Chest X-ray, PA view. Patient: 48 years old, sex M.
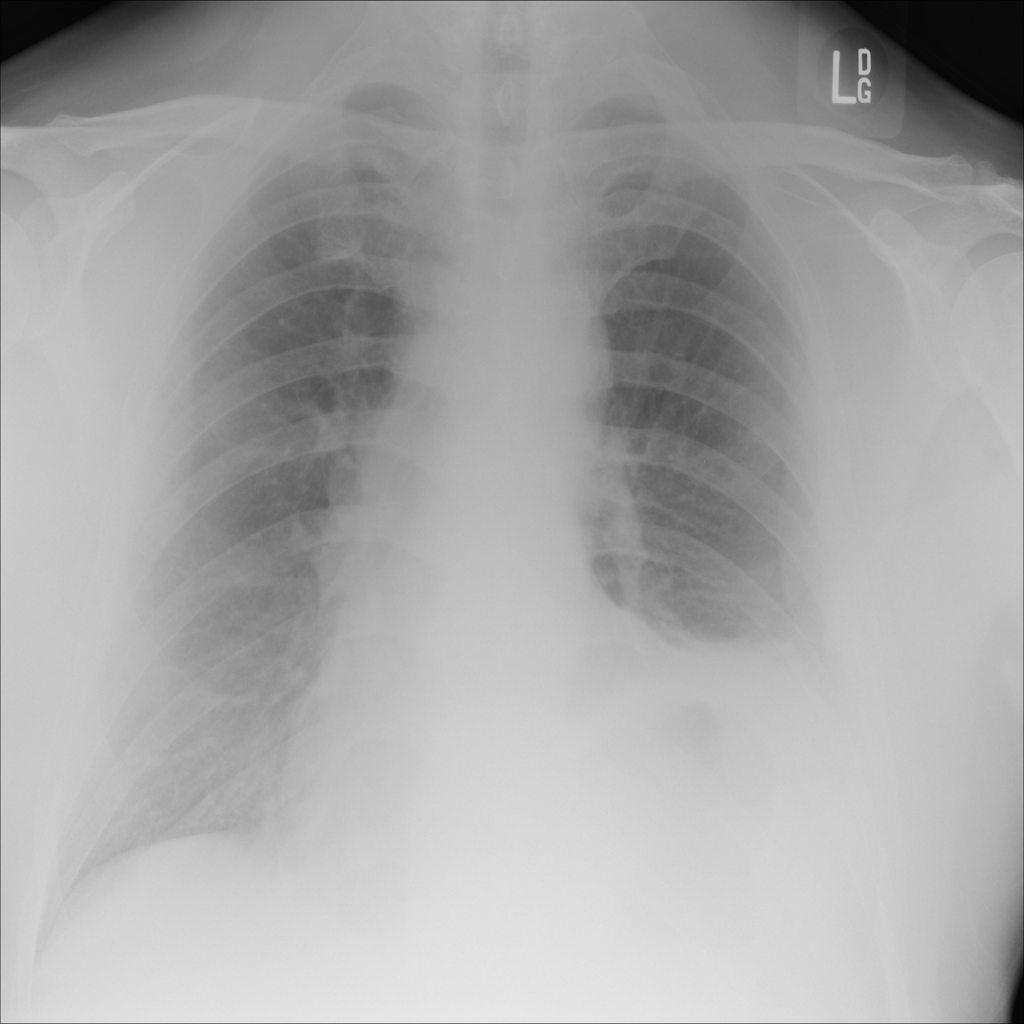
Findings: Atelectasis